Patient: sex F, age 32
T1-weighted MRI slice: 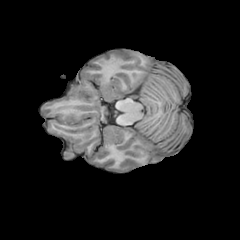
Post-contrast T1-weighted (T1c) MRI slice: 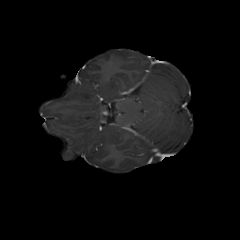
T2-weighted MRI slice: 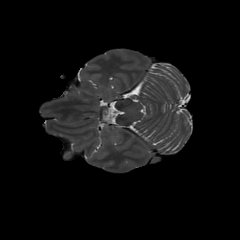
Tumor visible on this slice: no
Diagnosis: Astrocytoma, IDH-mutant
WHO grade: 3